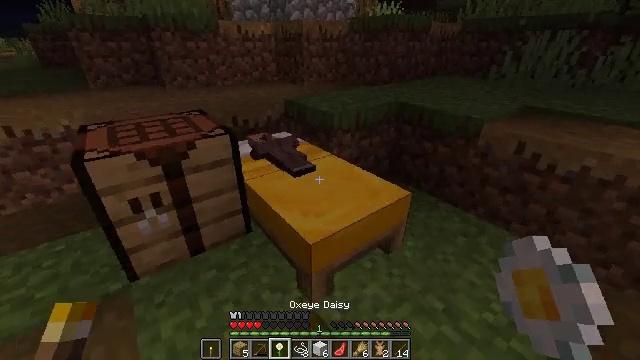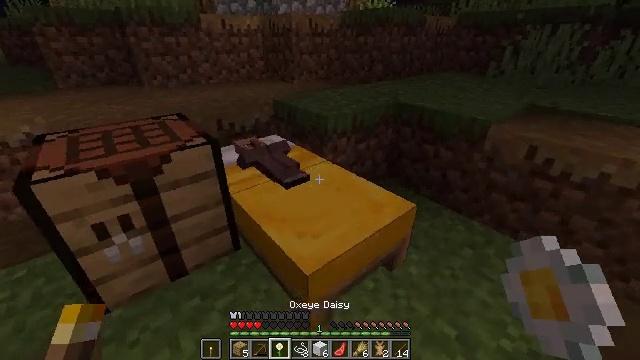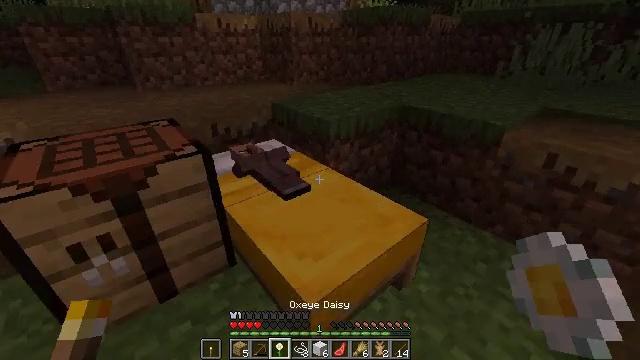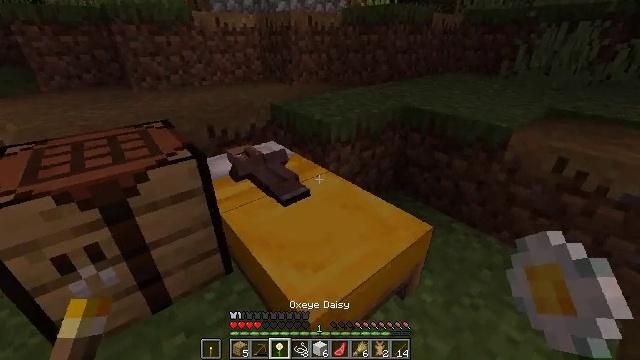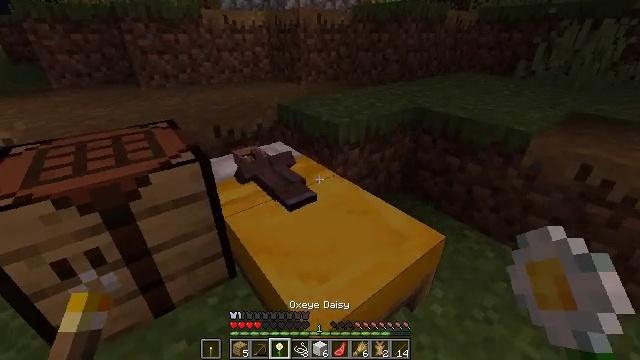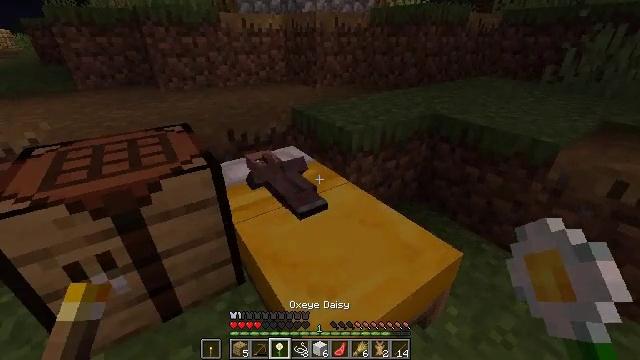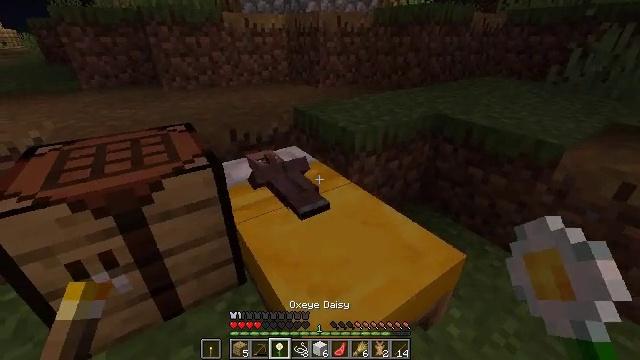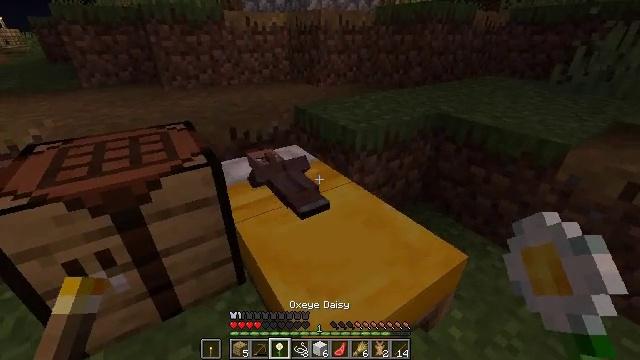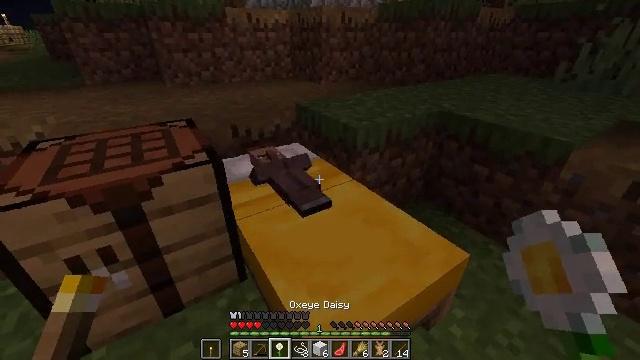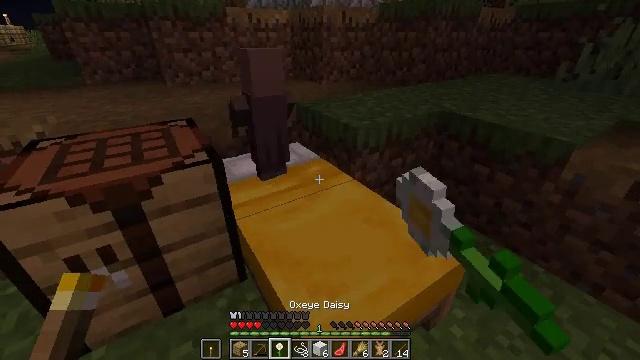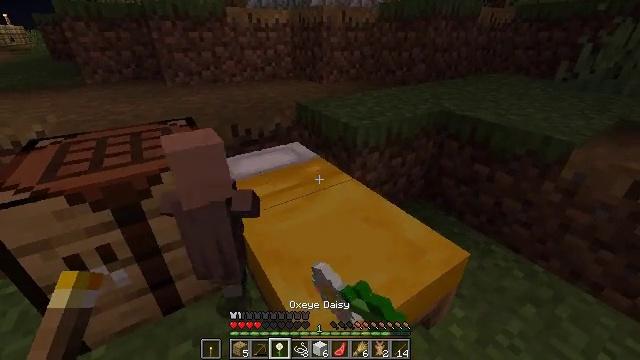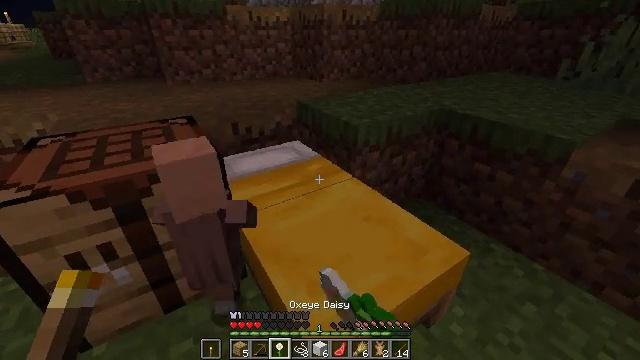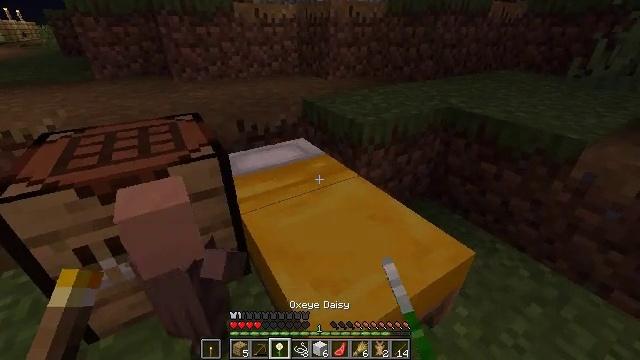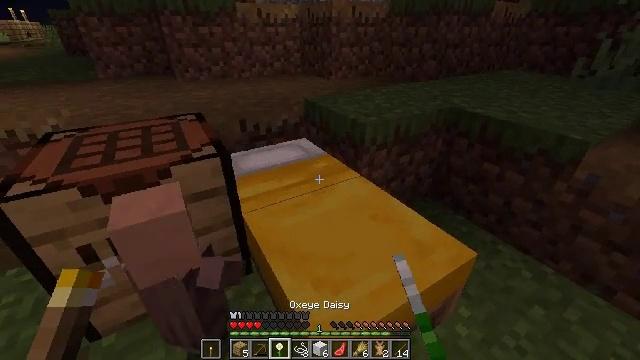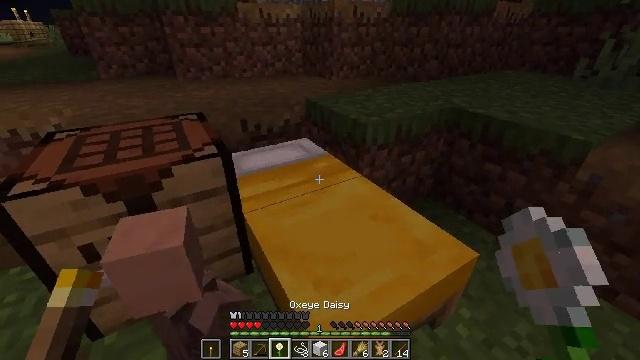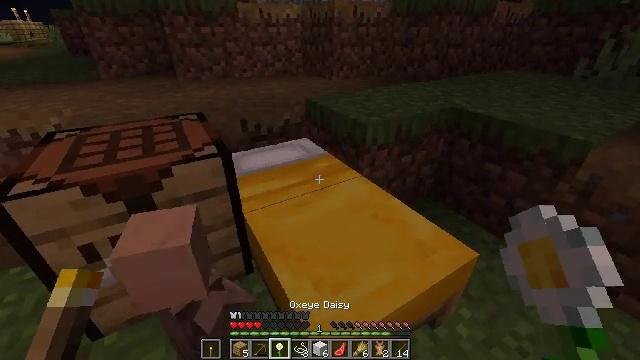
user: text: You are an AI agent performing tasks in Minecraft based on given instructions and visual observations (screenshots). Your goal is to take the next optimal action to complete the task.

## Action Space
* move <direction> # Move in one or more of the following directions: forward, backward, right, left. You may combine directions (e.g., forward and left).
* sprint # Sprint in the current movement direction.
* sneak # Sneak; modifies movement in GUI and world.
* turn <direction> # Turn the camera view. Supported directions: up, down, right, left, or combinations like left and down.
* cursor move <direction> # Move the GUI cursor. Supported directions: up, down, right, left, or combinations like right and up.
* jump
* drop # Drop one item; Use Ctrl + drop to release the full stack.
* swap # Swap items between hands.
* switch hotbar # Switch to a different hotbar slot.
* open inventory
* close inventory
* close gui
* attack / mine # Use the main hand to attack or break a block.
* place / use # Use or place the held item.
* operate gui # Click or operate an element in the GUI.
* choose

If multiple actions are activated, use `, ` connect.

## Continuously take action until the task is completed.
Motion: motion action
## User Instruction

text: Make a loom with planks and string.
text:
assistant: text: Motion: move forward, turn right
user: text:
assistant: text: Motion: move forward
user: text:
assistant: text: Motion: use / place
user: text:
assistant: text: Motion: turn left, use / place
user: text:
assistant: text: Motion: turn left
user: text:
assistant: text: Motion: no_op
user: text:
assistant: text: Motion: no_op
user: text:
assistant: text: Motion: no_op
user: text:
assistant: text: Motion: no_op
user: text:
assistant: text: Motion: no_op
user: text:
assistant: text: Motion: no_op
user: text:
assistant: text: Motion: turn left
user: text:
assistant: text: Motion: no_op
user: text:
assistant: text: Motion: no_op
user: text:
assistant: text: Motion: no_op
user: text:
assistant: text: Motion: turn down, use / place
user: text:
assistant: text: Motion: use / place
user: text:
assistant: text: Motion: no_op
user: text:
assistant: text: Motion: no_op
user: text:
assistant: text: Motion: no_op
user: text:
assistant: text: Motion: no_op
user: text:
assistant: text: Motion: no_op
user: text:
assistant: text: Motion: open gui
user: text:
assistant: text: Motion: no_op
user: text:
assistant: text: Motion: no_op
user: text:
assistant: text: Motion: no_op
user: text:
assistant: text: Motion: no_op
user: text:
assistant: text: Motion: no_op
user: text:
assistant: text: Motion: no_op
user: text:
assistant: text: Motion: no_op